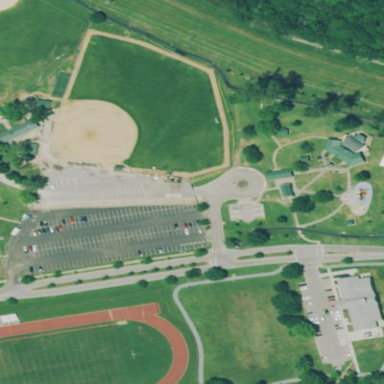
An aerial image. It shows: Baseball pitch for leisure land activities.